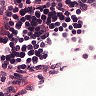
Metastatic tissue present: no